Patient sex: M
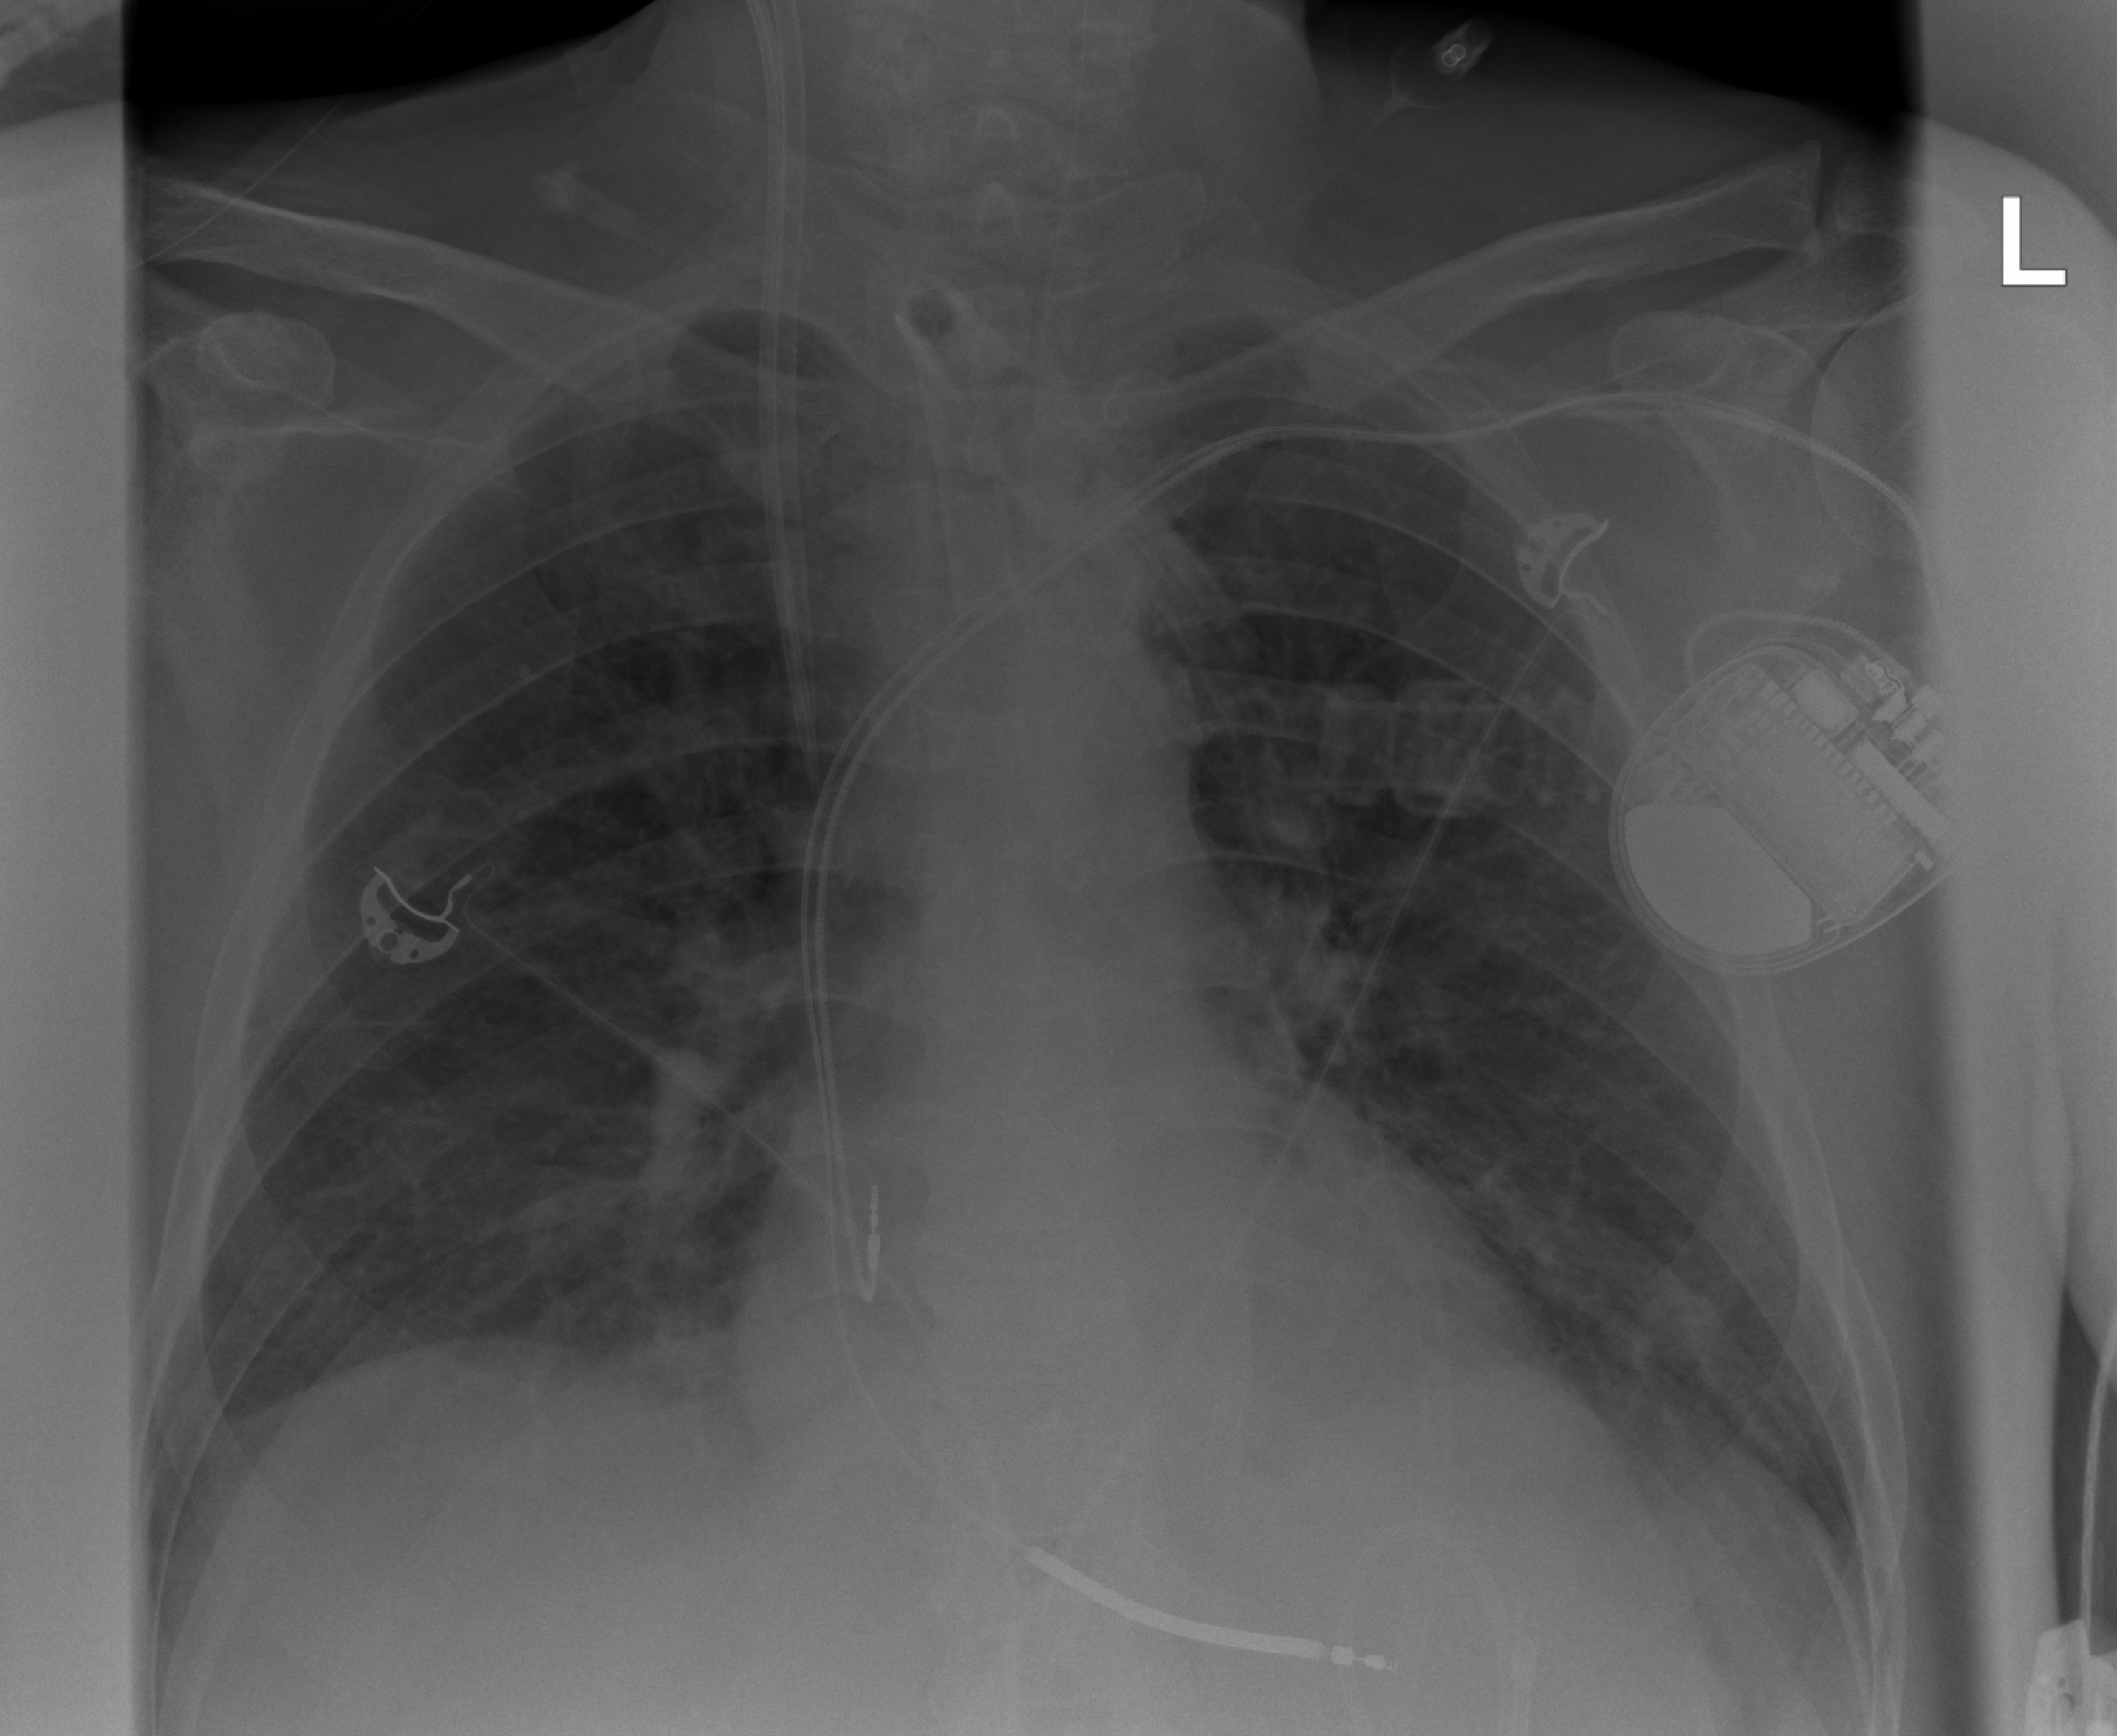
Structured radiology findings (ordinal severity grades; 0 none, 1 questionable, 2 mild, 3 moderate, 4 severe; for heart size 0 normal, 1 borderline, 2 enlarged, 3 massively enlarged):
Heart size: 1
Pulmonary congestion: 2
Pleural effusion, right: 1
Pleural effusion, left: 0
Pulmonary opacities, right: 0
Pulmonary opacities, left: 0
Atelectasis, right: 2
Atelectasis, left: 0